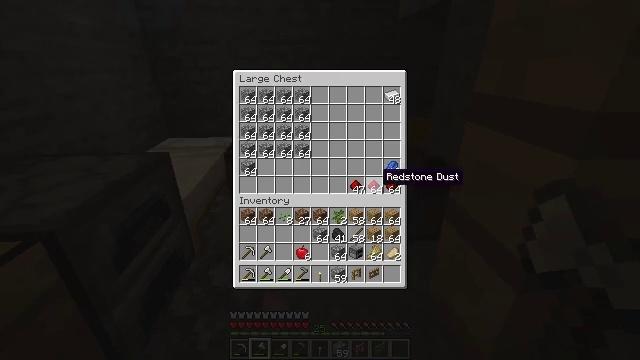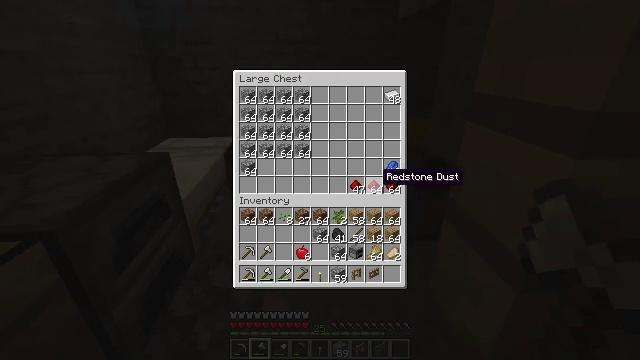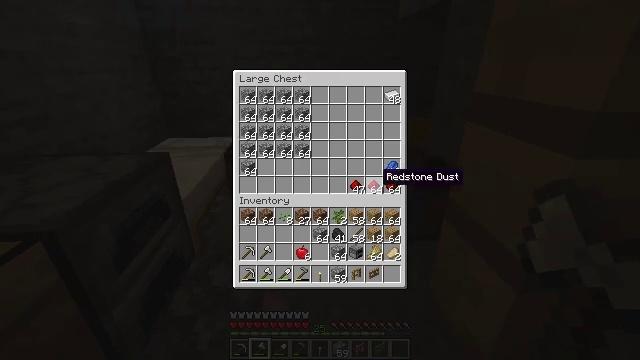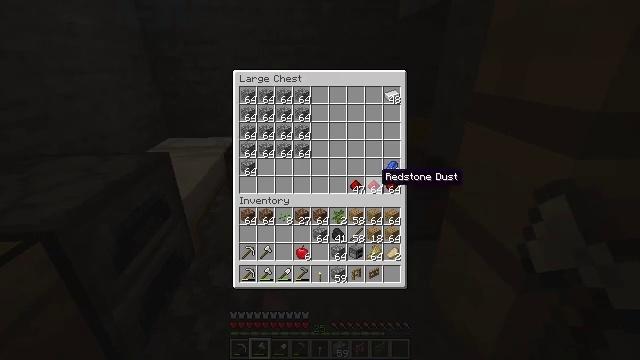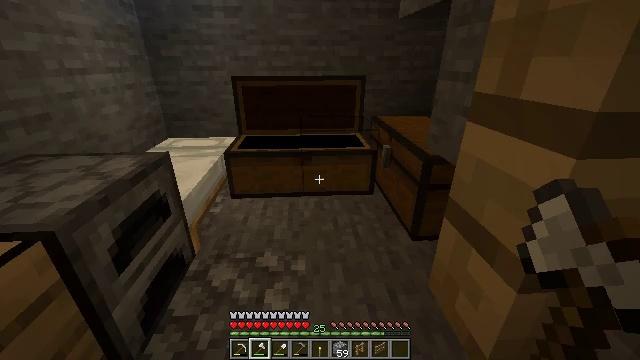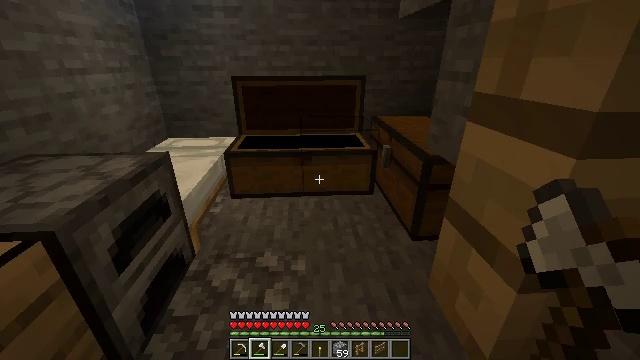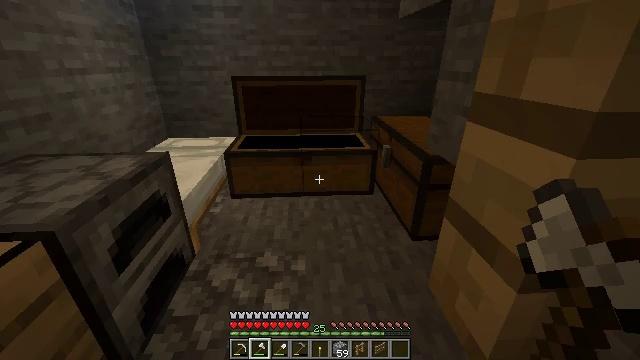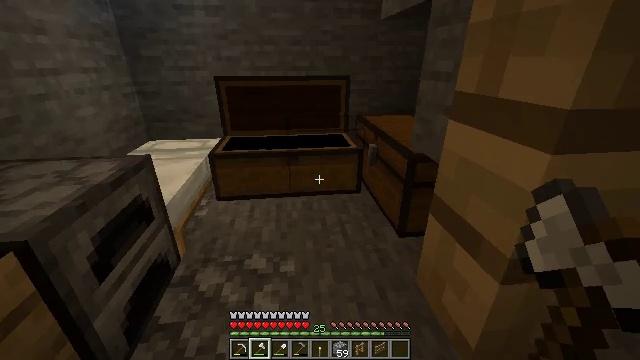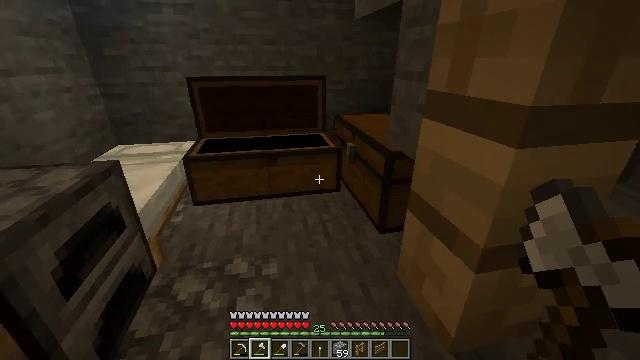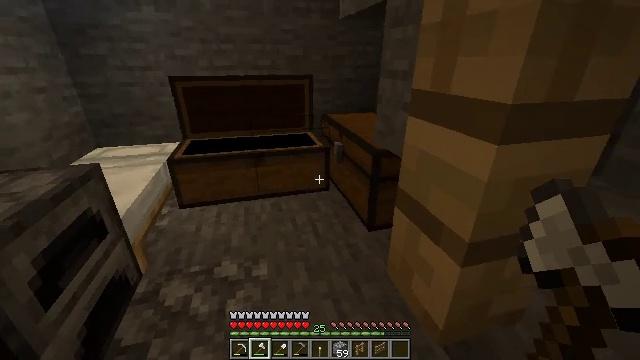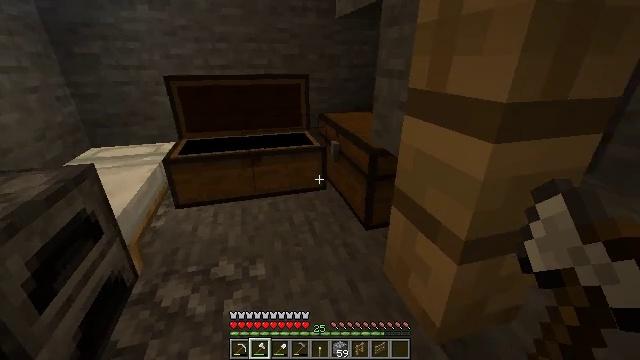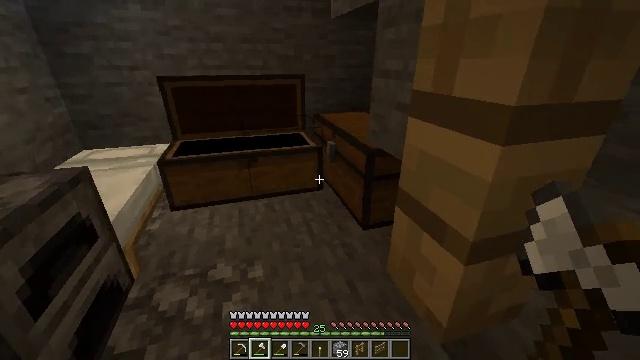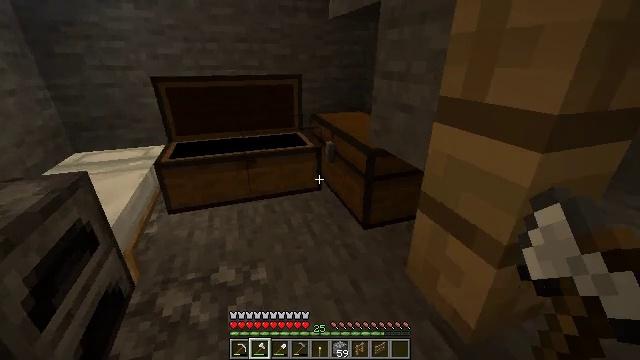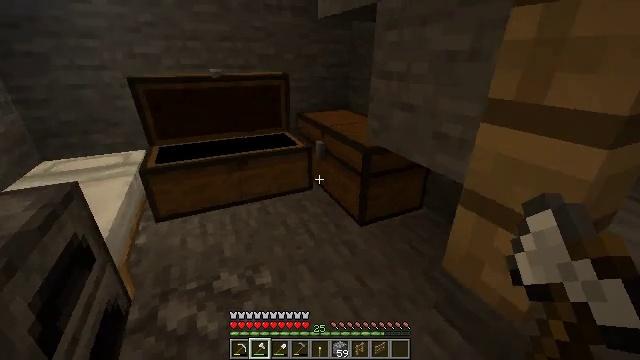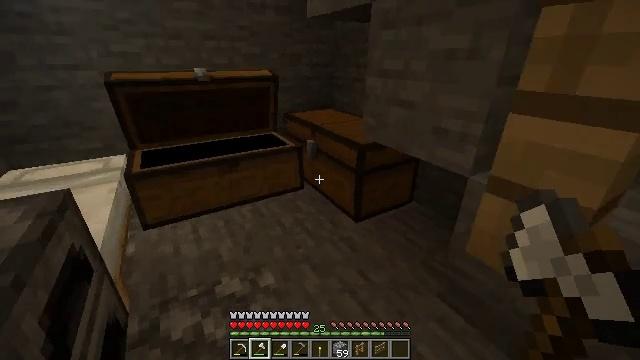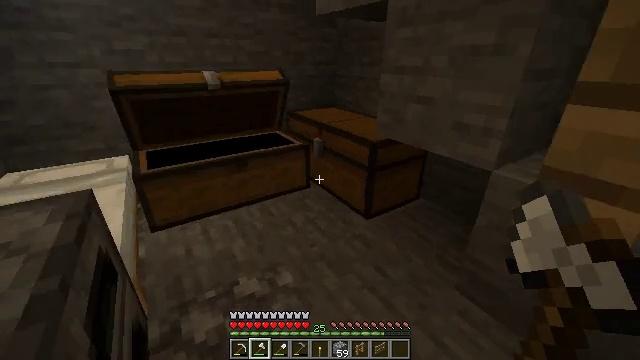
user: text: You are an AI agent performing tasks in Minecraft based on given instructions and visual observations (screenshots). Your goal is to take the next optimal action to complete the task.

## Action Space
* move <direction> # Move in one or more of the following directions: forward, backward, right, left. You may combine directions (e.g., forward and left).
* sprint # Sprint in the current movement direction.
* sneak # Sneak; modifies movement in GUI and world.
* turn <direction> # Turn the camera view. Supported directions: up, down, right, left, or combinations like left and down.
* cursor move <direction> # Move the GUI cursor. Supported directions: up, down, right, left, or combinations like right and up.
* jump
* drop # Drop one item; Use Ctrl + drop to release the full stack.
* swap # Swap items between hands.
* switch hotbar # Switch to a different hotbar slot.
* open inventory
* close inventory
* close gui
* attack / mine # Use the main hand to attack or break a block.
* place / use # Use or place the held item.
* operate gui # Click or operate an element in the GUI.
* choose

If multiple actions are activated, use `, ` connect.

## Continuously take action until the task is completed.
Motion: motion action
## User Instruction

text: Create granite stairs with granite blocks.
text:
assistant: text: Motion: no_op
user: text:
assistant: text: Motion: no_op
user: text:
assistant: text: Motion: no_op
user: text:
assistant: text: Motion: no_op
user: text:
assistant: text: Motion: close gui
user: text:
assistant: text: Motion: no_op
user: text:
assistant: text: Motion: turn right
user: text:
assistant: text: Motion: turn right
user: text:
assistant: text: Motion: turn right
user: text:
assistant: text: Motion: no_op
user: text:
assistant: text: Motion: move left, turn right
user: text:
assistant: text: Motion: move left, turn right
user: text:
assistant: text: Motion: move left, turn right
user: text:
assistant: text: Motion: move left, turn right
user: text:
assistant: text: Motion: move left, turn right
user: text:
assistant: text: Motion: move left, turn right
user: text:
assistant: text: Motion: move left, turn right
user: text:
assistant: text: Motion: turn right
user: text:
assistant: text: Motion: no_op
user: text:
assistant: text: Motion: turn right
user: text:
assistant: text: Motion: use / place
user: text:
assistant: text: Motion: use / place
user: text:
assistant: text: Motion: use / place
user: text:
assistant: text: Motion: no_op
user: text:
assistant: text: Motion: no_op
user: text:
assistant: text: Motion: open gui
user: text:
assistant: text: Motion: no_op
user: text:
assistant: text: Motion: no_op
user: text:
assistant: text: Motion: no_op
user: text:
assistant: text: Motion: no_op